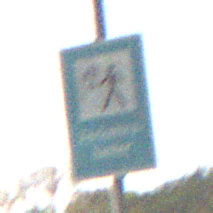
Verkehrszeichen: Verkehrshelfer
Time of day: Night
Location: Outdoor (Nature)
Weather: Clear
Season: NotSpecified
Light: Natural